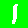
Digit: 1